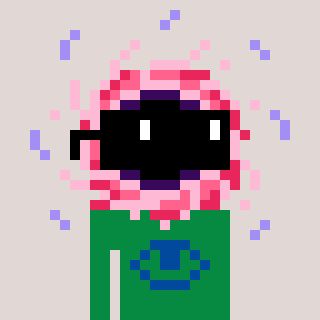
a pixel art character with square black sunglasses, a blackhole-shaped head and a green-colored body on a warm background